Interaction volume radius: 5 \u00c5
Interaction volume height: 40 \u00c5
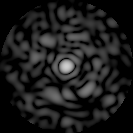
Disorder parameter: 0.8441